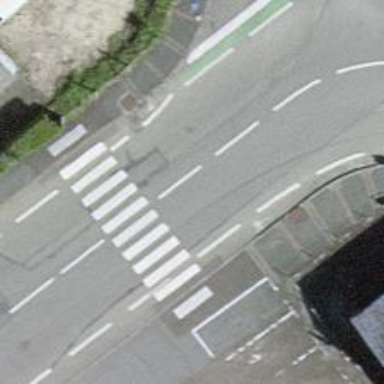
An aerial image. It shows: Uncontrolled crossing on the road.